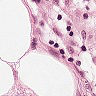
Metastatic tissue present: no